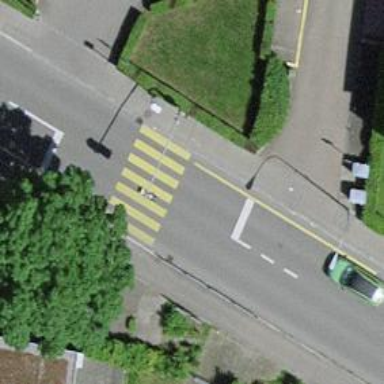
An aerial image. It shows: Uncontrolled zebra crossing on the road.